Field crop: maize
Growth stage: 2
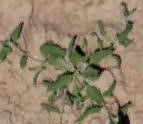
Species: atriplex